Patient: sex F, age 66
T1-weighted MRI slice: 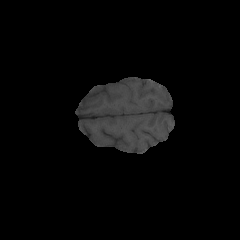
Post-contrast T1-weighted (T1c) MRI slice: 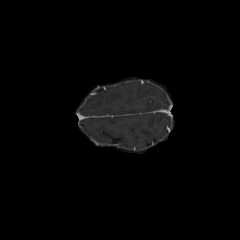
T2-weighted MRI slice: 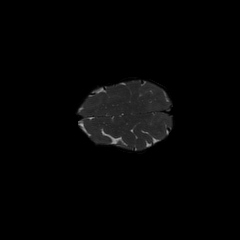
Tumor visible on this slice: no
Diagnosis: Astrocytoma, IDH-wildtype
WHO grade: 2